Interaction volume radius: 5 \u00c5
Interaction volume height: 10 \u00c5
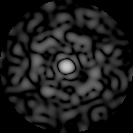
Disorder parameter: 0.856